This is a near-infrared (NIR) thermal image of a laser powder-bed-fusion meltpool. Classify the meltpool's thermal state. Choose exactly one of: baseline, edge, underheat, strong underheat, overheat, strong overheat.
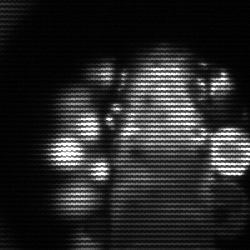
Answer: baseline